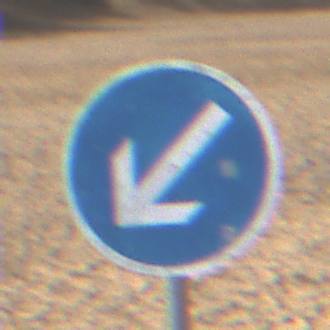
Verkehrszeichen: VorgeschriebeneVorbeifahrtLinks
Umgebung: Outdoor, Nature
Tageszeit: MorningAfternoon
Wetter: PartlyCloudy
Licht: Natural
Jahreszeit: NotSpecified
Kontrast: HighContrast